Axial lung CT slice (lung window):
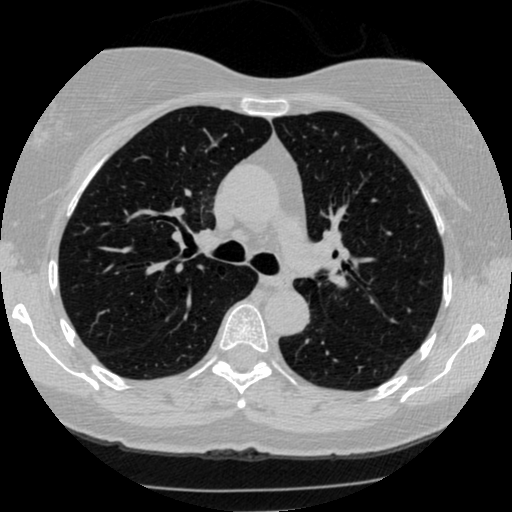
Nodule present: no